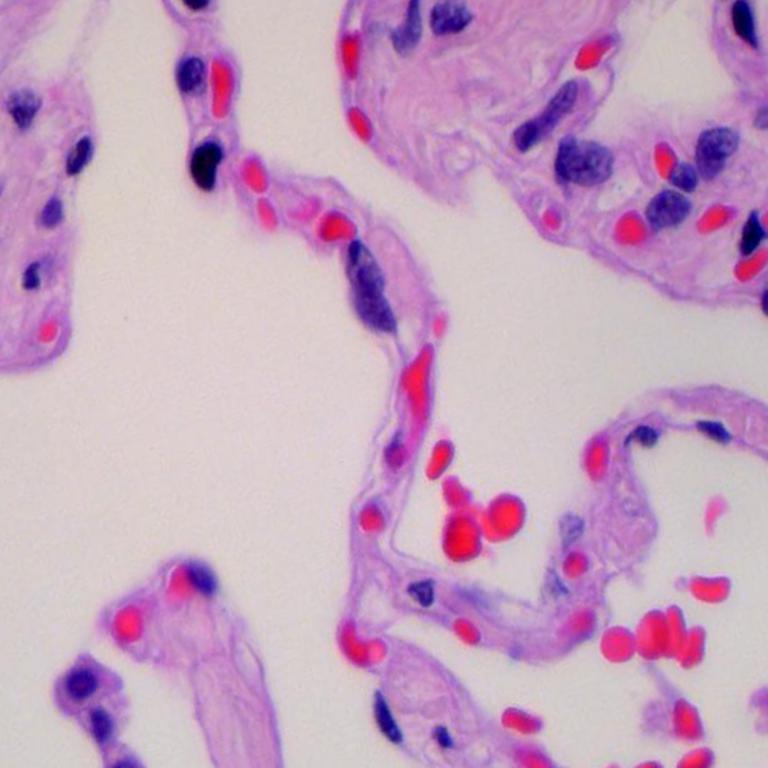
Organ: lung
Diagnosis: benign